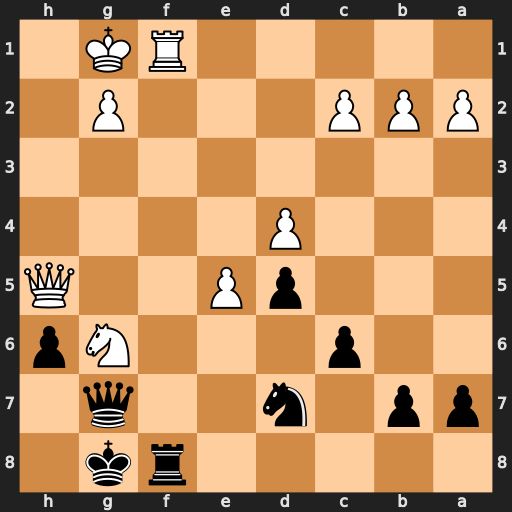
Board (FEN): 5rk1/pp1n2q1/2p3Np/3pP2Q/3P4/8/PPP3P1/5RK1
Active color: b
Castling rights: -
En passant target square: -
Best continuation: Rxf1+ Kxf1 Qf7+ Kg1 Nf8 Ne7+ Qxe7